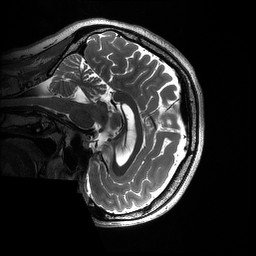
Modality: T2w
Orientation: sagittal
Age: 31
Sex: female